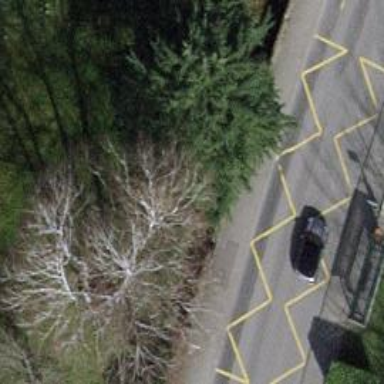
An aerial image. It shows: Bus stop along the road.